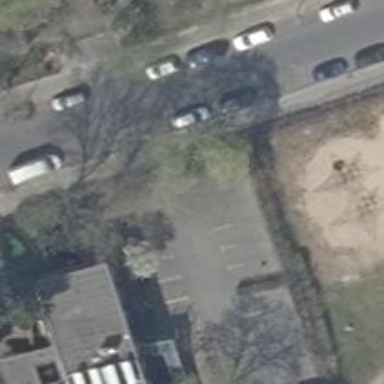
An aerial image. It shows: Road serving as parking aisle.